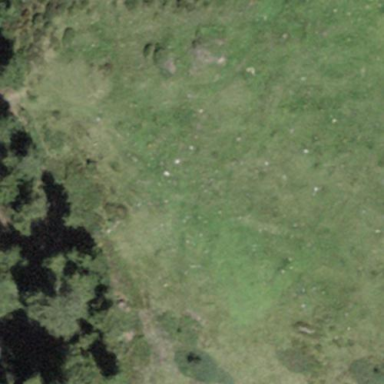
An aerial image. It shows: Beautiful meadow.